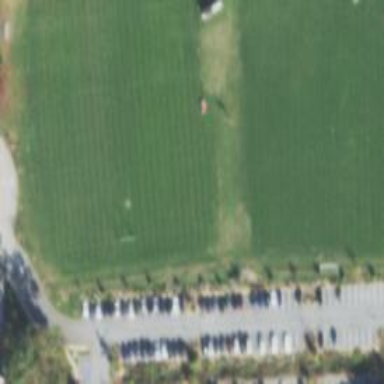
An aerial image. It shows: Rugby pitch for leisure land sports.